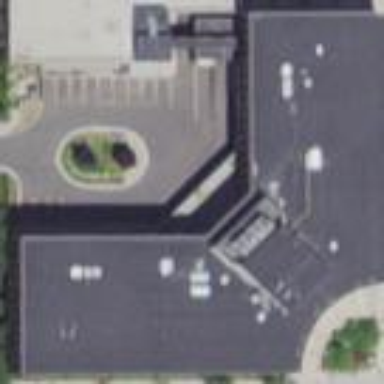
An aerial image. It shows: Office building.